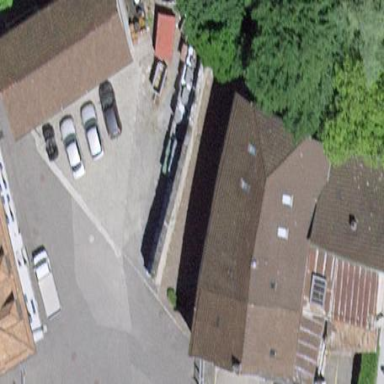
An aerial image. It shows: Building with half-hipped tile roof oriented along one side.